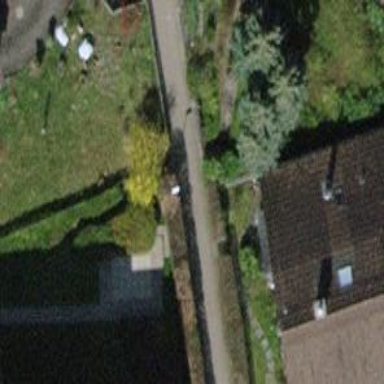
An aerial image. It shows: Hedge barrier.